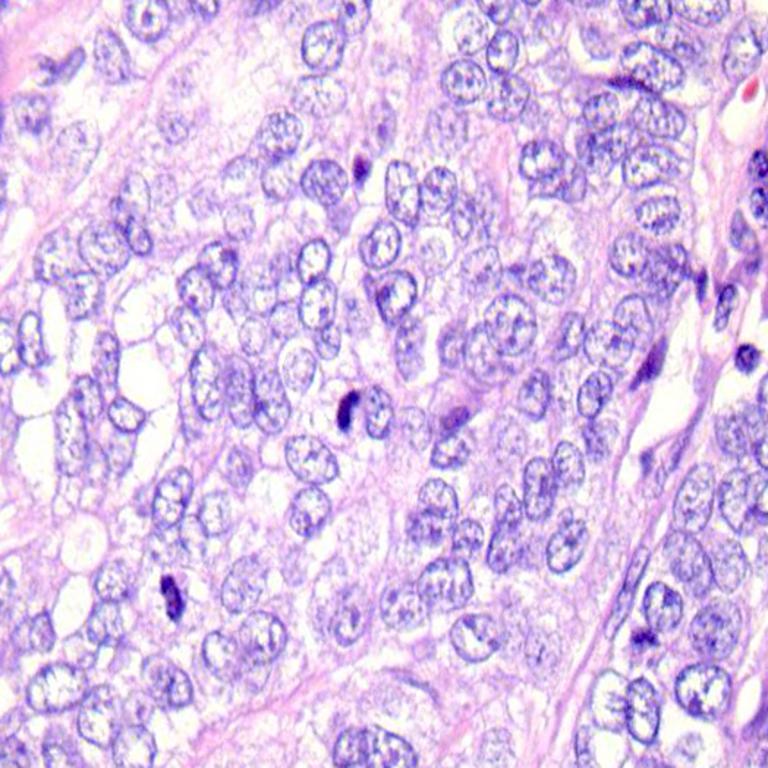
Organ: colon
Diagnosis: adenocarcinomas